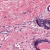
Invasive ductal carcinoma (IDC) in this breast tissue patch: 0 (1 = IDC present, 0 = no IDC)